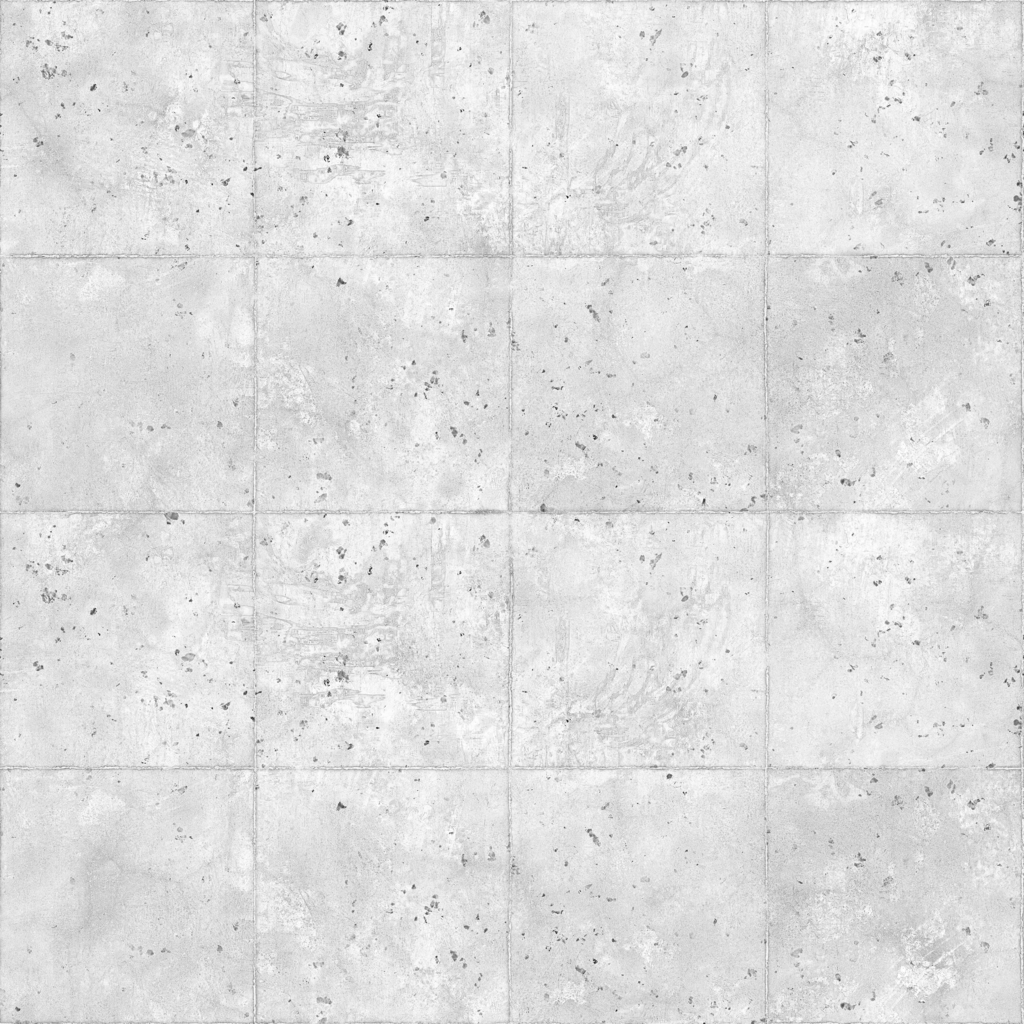
Texture map type: AmbientOcclusion